Question: After we move from TFS VC to Git as the repository on our VSO subscription, we got the following cenario.
From a given remote repository on VSO named "", after the initial clone, it presents on team explorer to me the "" branch for this repo.
Then I created a branch "" from the "" branch locally. Made some changes to the code, and then commit > Publish the branch to VSO.
Now if I go to VSO portal, on the code tab, I can see "" along with "" branch there.
So, if someone else on my team clone the "" or if they already had it cloned, they fetch from team explorer, they will see the remote branchs on Branchs topic at team explorer. That is ok...
Now, if I go to the VSO portal, and open a Pull Request from "" -> "", someone review it, approve it, click on Complete request and then click on Delete source branch, the branch will disappear from server(which is the expected behavior by click on that button).
The problem is that if I fetch changes, the branch does not desappear from my local branches() neither from remotes/origin() on team explorer/branches guide.

What we need is, when someone delete a remote branch on VSO () they need to be removed automatically(or by fetch command) from the remotes/origin "folder" on team explorer.
We know that local branches() must be deleted manually,
so, how to keep Team Explorer synced with the changes made by me and others on VSO portal while using Git as repository?
If this is by design of Git "way" and its my Git nubish, please let me know and I'll definetivelly open a feature request on VSO/VS teams user voice to have something "extra" implemented on team explorer the same way it has the "Sync" button which is a VS feature, not a Git one.
Thanks! Really appreciate any help, clarifications.
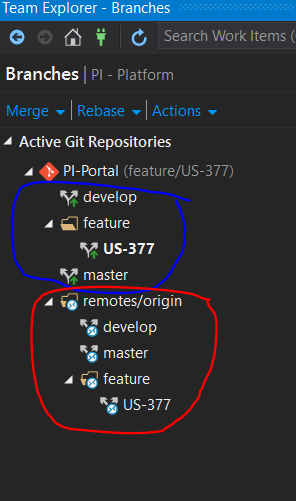
Answer: What you are looking for is for the 'fetch' command to also <URL>, but this is not supported at present in VSO. As a workaround, you can configure git to always 'prune' by default whenever you do a 'git fetch'. You can do this using 'git config remote.origin.prune true'
See this thread for details,
<URL>
Also, it might help if you can upvote the below feature request at user voice :-)
<URL>
<URL>